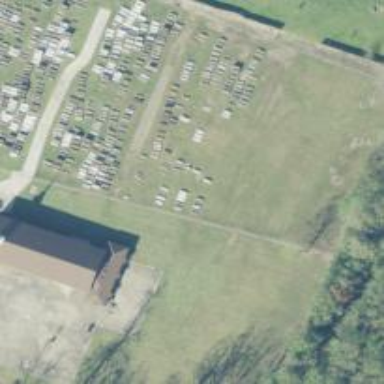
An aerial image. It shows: Grave yard.